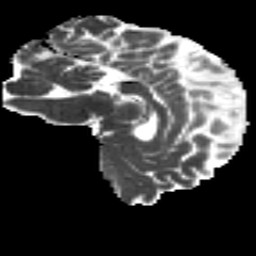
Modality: MD
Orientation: sagittal
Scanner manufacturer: siemens
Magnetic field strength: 3 T
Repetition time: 4.16 s
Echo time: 0.0806 s